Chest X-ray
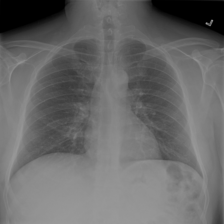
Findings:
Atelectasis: negative
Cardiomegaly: negative
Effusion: negative
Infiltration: negative
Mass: negative
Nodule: negative
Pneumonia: negative
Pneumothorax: negative
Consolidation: negative
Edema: negative
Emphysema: negative
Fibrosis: negative
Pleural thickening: negative
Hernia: negative